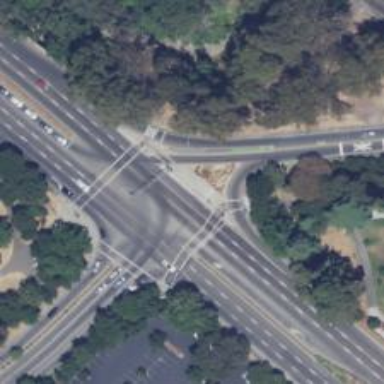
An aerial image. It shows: Crossing on cycleway.